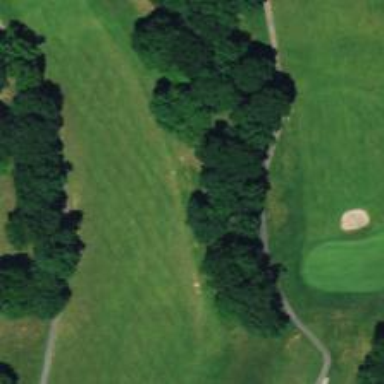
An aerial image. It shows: Grassy area designated as golf fairway.